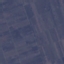
Land use / land cover class: PermanentCrop